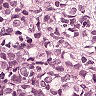
Metastatic tissue present: yes